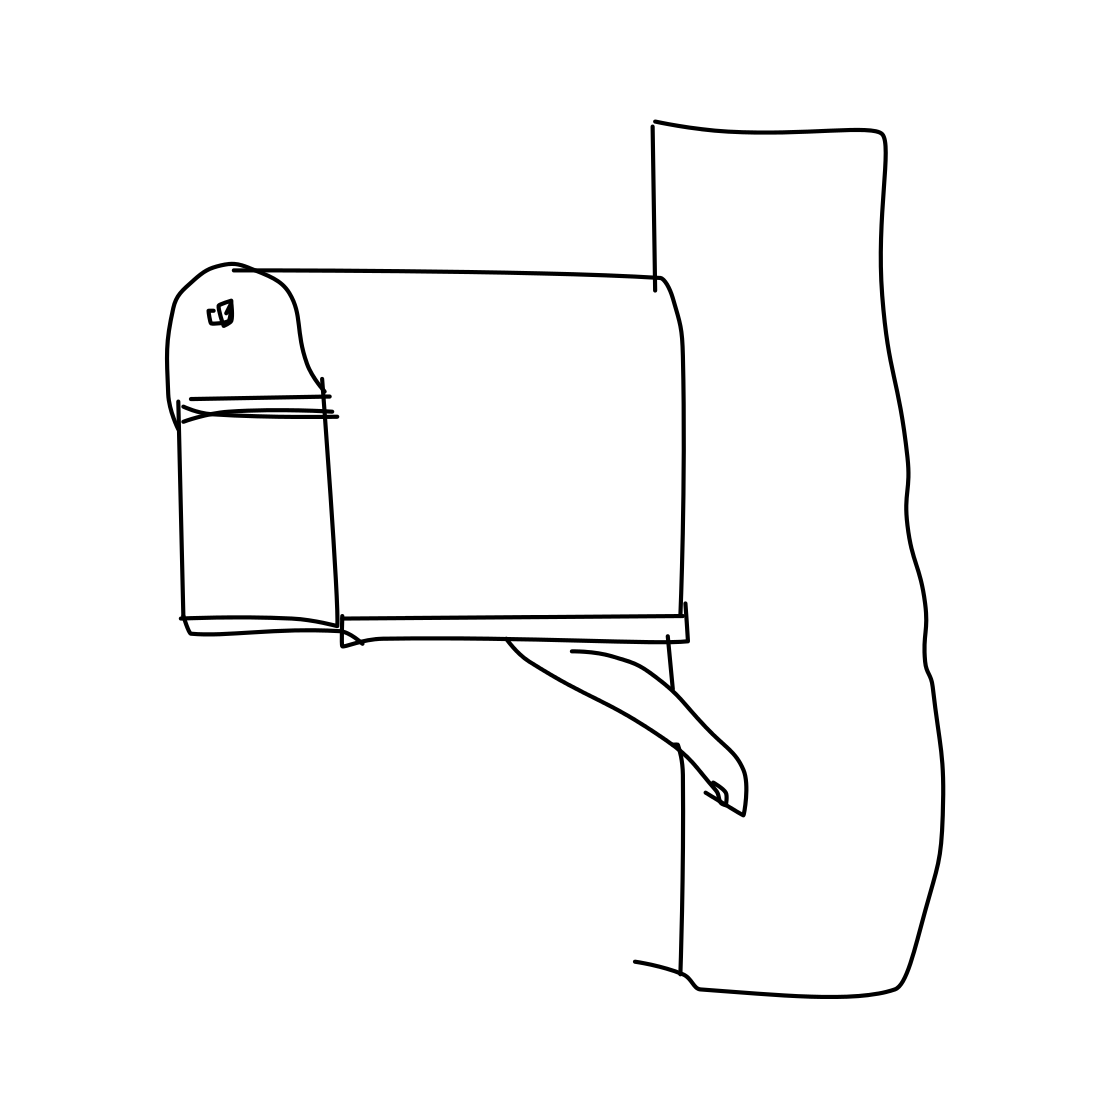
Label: mailbox